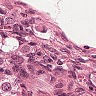
Metastatic tissue present: yes